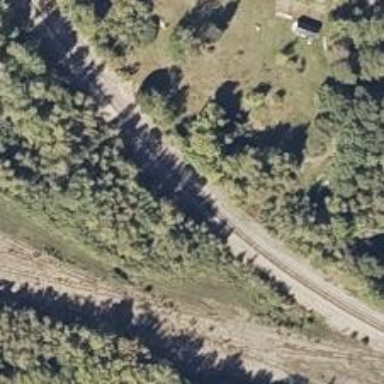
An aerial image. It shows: Railway track.